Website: slack
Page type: stored-credit-cards
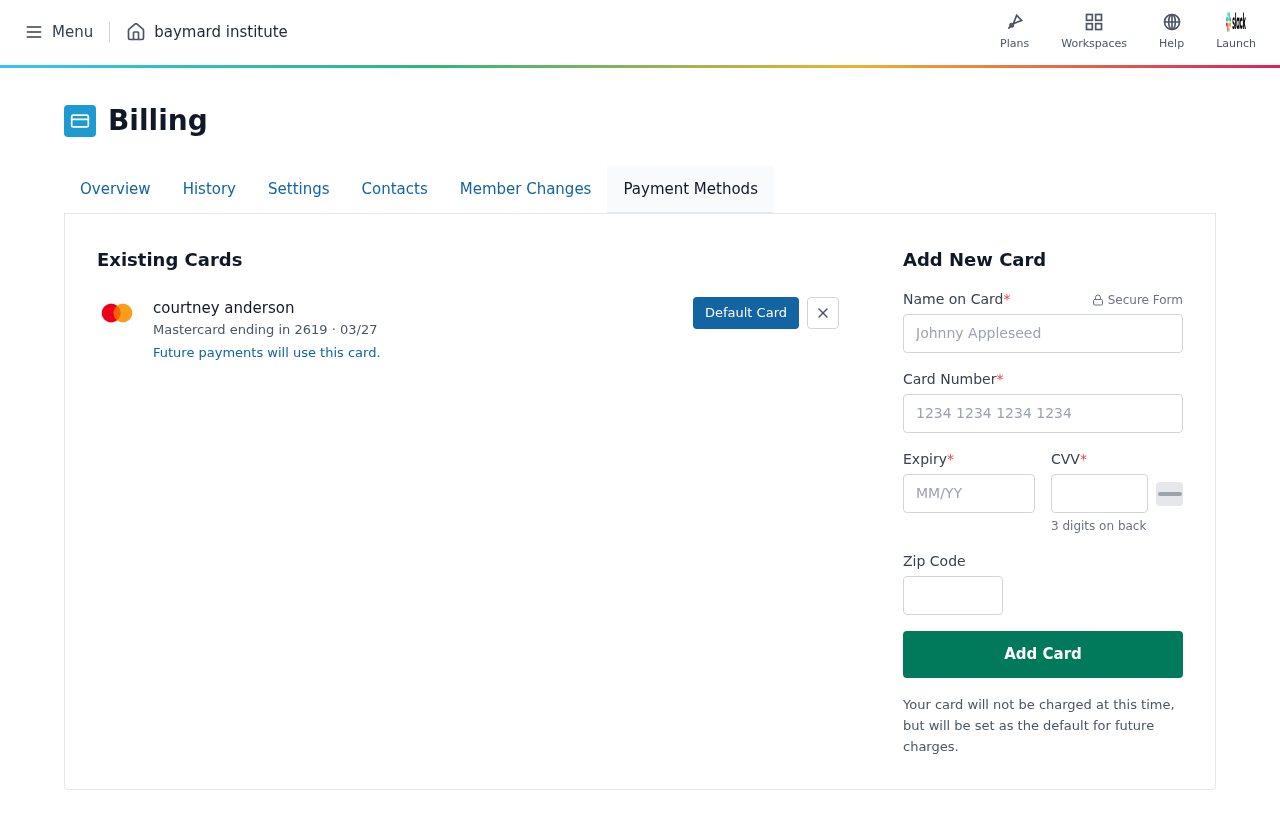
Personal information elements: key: PII_CARD_CVV
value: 533
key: PII_CARD_EXPIRY
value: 03/27
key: PII_CARD_EXPIRY_MONTH
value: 03
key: PII_CARD_EXPIRY_YEAR
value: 27
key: PII_CARD_LAST4
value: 2619
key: PII_CARD_NUMBER
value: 2225 5719 6754 2619
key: PII_CARD_TYPE
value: Mastercard
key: PII_FULLNAME
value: courtney anderson
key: PII_FULLNAME
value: Courtney Anderson
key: PII_POSTCODE
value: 52868